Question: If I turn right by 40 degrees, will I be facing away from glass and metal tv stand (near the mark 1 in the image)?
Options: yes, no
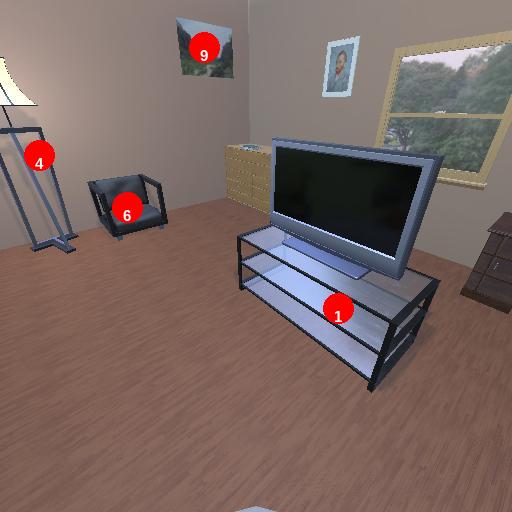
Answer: yes